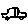
Label: car